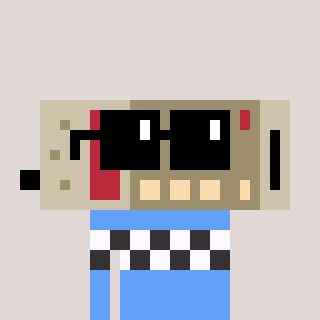
a pixel art character with square black sunglasses, a cordless phone-shaped head and a blue-colored body on a warm background